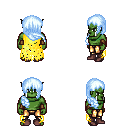
a pixel art fantasy rpg character, male body template, orc, green skin, yellow tattered cape, gold greaves, white cyan right-swept hairstyle, leather bracers, maroon shoes, four views (front, back, left, right), 2x2 character sprite sheet, small pixel art, hard edges, no anti-aliasing